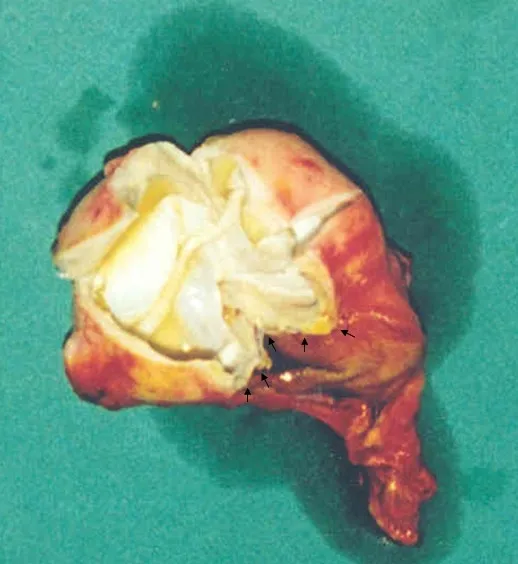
The inner side of the cyst developed entirely extramucosally.
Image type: medical_photograph (other_medical_photograph)